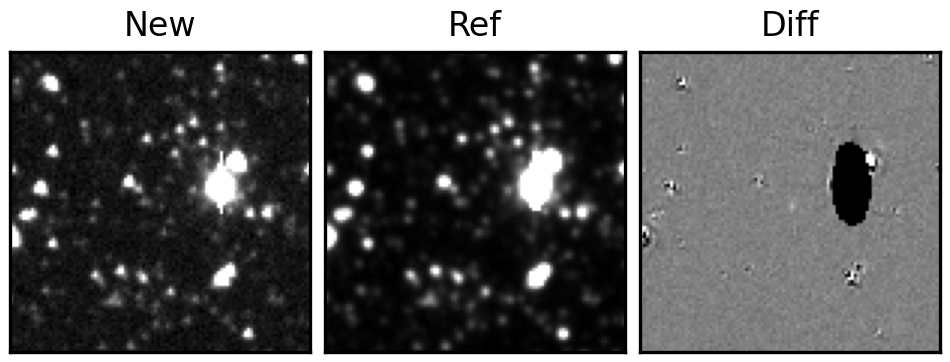
Label: real